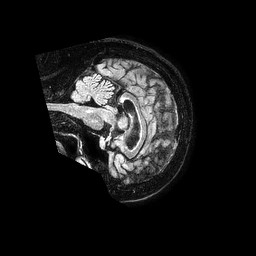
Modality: FLAIR
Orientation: sagittal
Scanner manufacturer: philips
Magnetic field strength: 1.5 T
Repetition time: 4.8 s
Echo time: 0.3 s